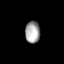
Tissue: lung
Cell type: Epithelial cells
Senescence score: 0.1696
Nuclear area (px): 316
Mean DAPI intensity: 163.06